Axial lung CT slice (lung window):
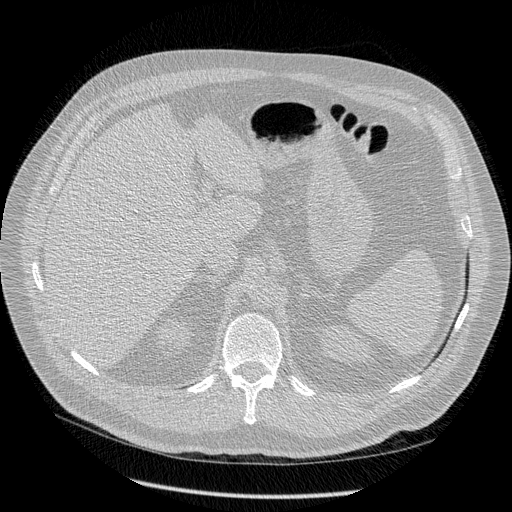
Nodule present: no